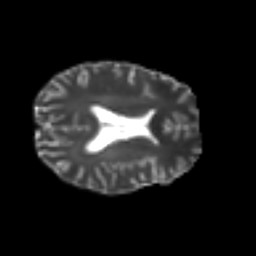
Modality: T2w
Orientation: axial
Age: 34
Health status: ill
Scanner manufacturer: philips
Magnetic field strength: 3 T
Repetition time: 9 s
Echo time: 0.127 s